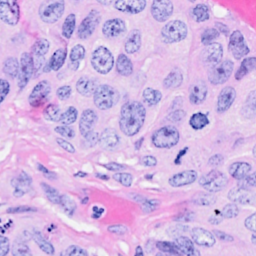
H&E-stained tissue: Breast